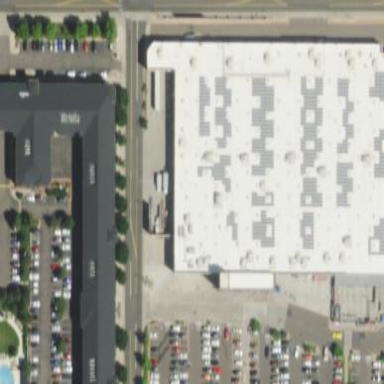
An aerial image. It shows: Retail building housing supermarket.